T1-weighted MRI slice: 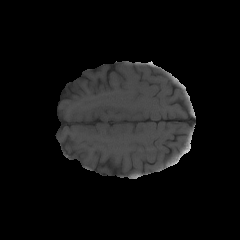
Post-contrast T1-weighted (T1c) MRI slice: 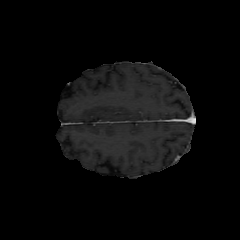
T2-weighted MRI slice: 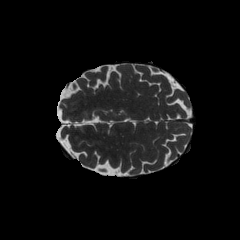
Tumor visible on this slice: no